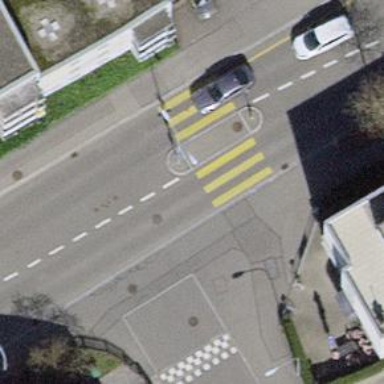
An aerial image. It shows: Uncontrolled zebra crossing with central island.